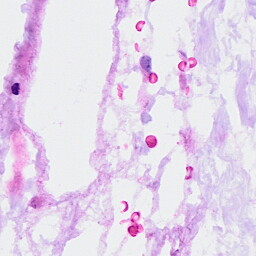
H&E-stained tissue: Ovarian